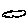
Label: cloud